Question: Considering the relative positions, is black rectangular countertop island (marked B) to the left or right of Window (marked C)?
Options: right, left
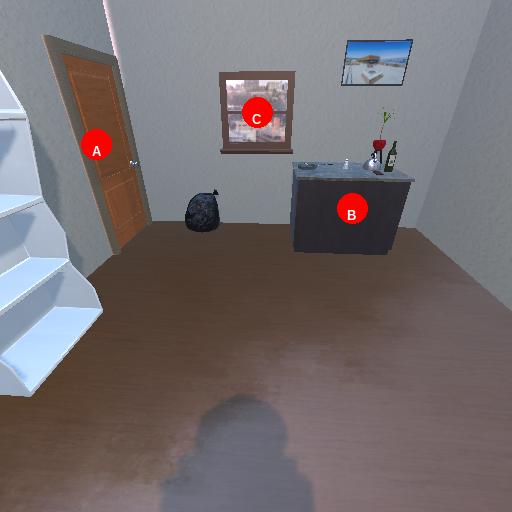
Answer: right